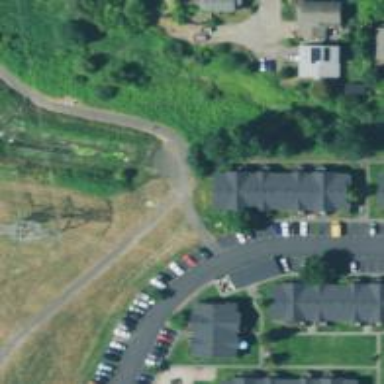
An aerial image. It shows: Service road with sidewalk on the left.